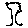
Label: tree